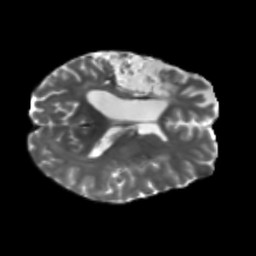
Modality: T2w
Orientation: axial
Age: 56
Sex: female
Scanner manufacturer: siemens
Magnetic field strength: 3 T
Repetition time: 5.25 s
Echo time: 0.08 s